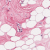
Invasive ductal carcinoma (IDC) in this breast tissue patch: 0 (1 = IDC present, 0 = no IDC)